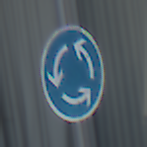
Verkehrszeichen: Kreisverkehr
Umgebung: Outdoor, Urban
Tageszeit: MorningAfternoon
Wetter: Clear
Licht: Natural
Jahreszeit: NotSpecified
Kontrast: HighContrast